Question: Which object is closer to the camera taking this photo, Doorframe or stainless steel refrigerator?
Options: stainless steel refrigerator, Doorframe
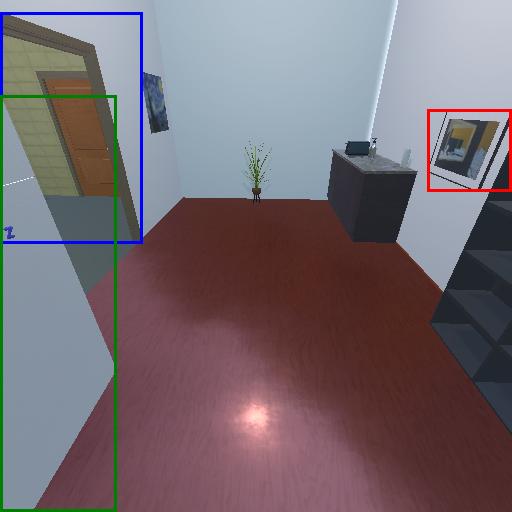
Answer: stainless steel refrigerator